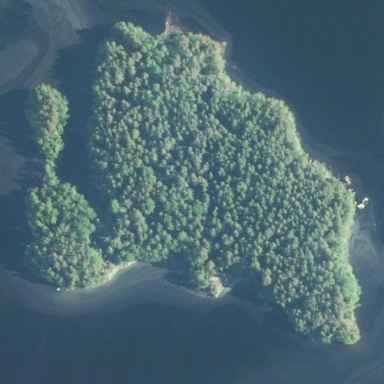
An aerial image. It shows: Islet surrounded by woodland.